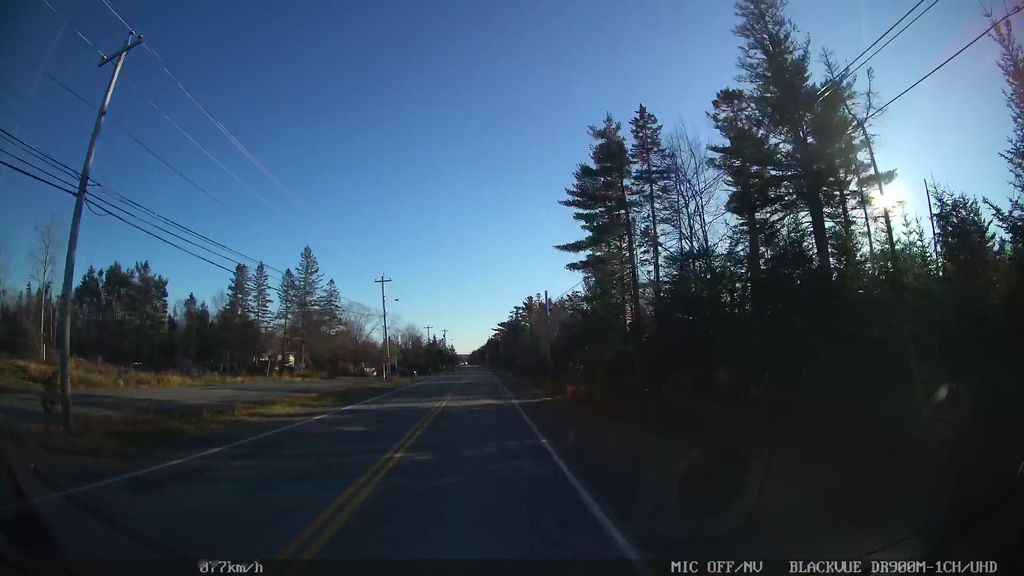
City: halifax